Question: I want to align TextBox which will be used as Searchbox and button.
Problem is when I use inline form class on div the textbox is loosing its width.
'''
<div class="col-lg-6">
<input type="text" id="test" name="city" class="form-control input-lg" placeholder="E.g. Manchester">
<div class="form-inline">
<div class="form-group ">
<input type="text" id="city" name="city" class="form-control input-lg" placeholder="E.g. Manchester">
<input type="button" value="Search" class="form-control btn-lg"/>
</div>
</div>
</div>
'''

what I'm missing here..
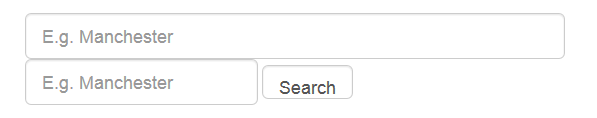
Answer: here is a good solution for you:

'''
<div class="form-group">
<input type="email" class="form-control" id="exampleInputEmail1" placeholder="E.g. Manchester" />
</div>
<div class="input-group">
<input type="text" class="form-control" placeholder="E.g. Manchester" />
<span class="input-group-btn">
<button class="btn btn-default" type="button">Search</button>
</span>
</div>
'''
'''
http://jsfiddle.net/j9EdZ/
'''